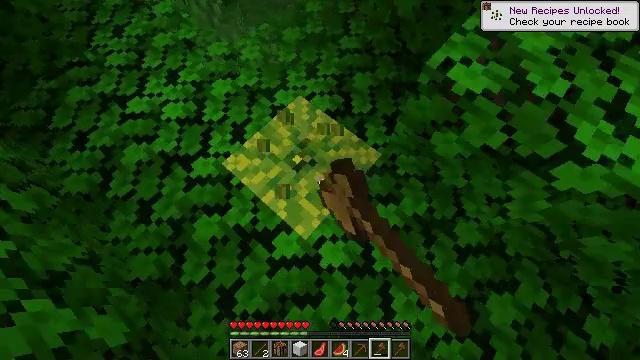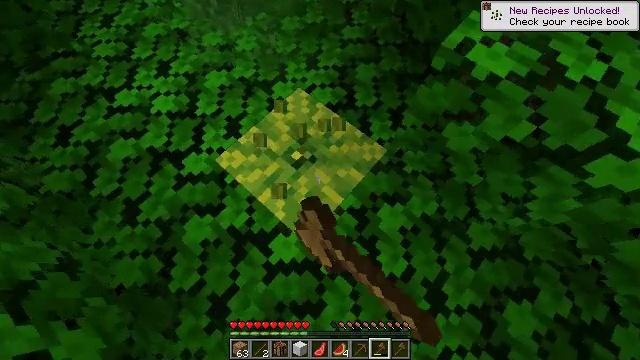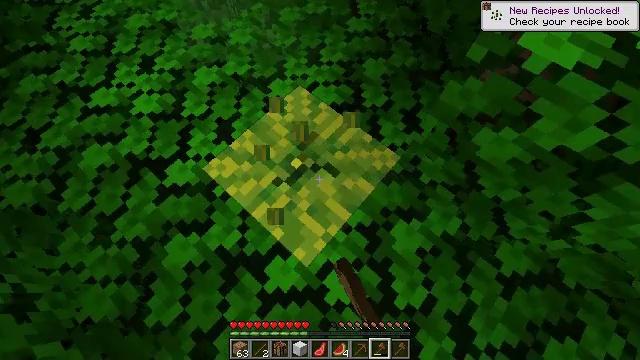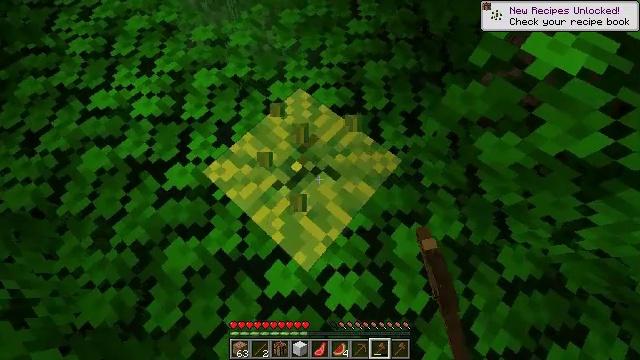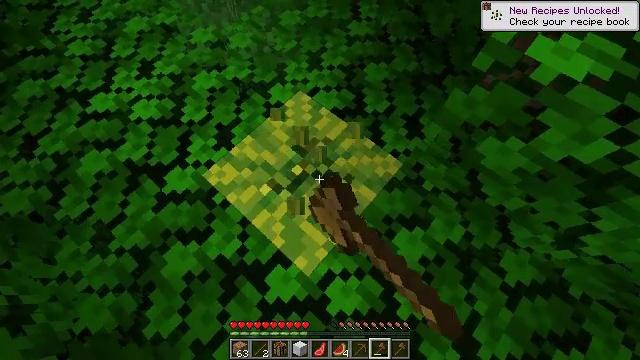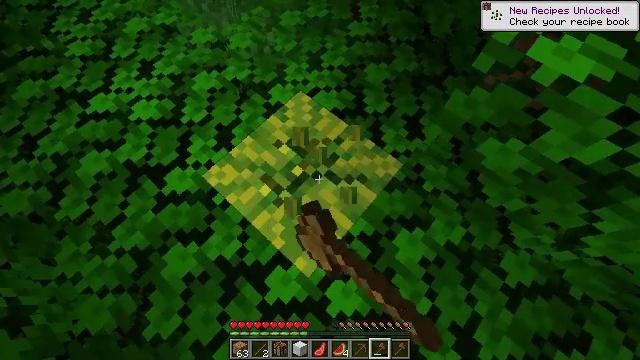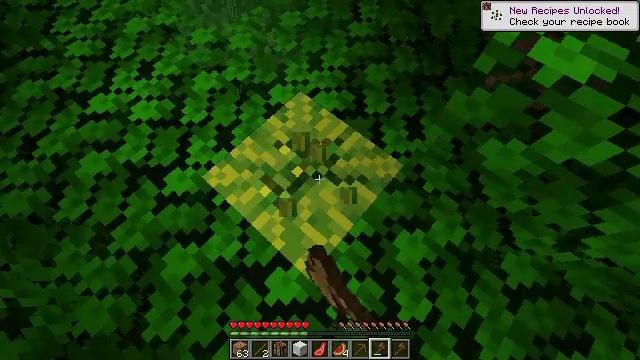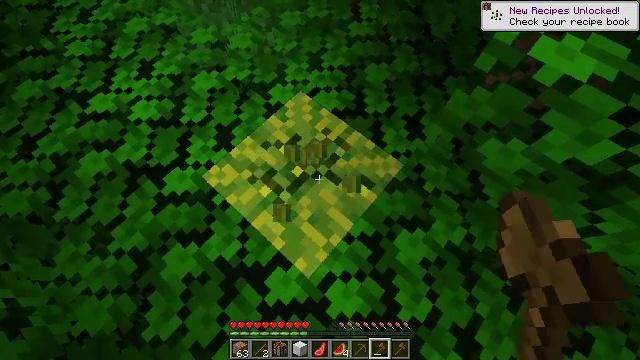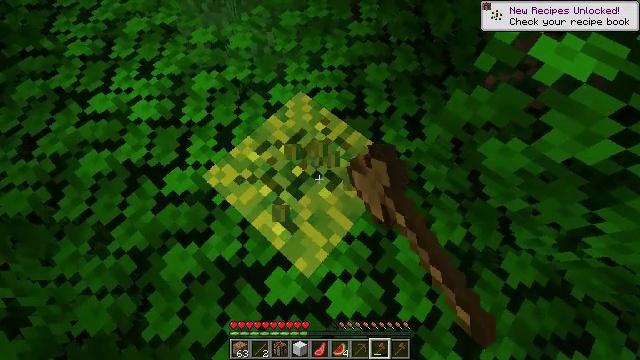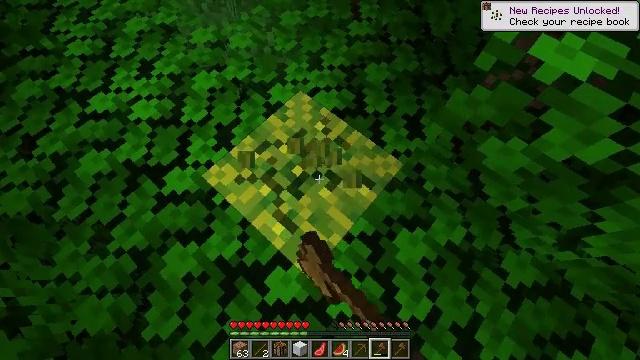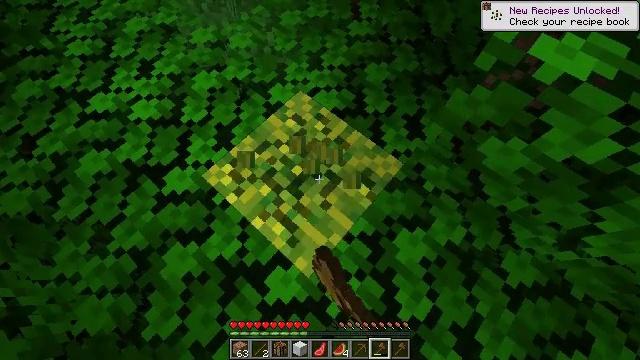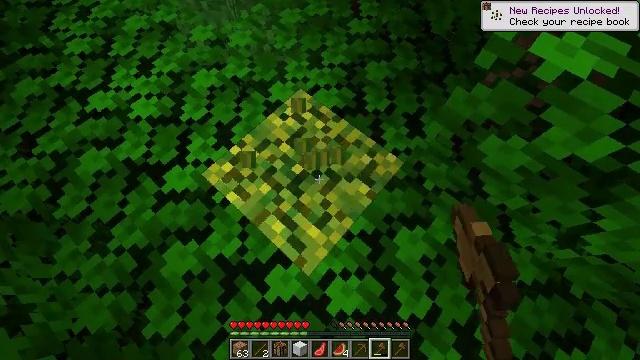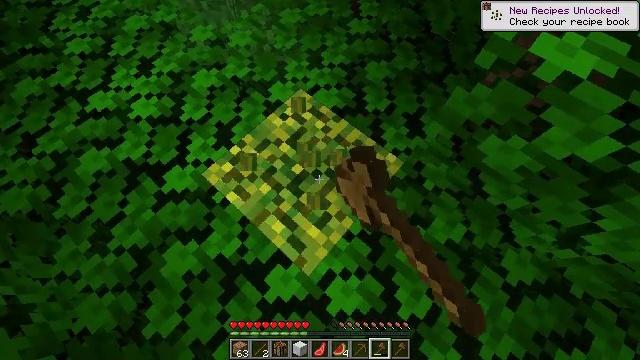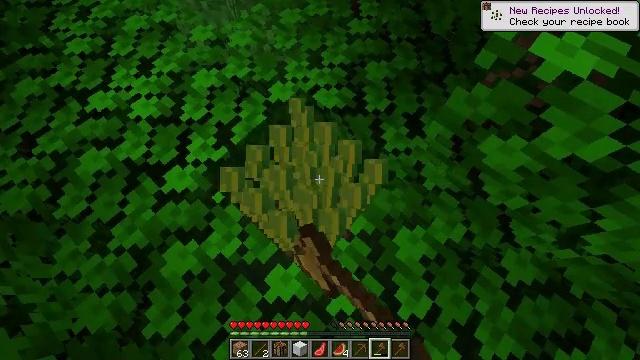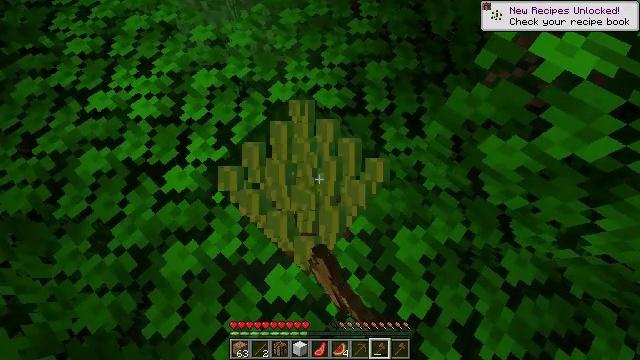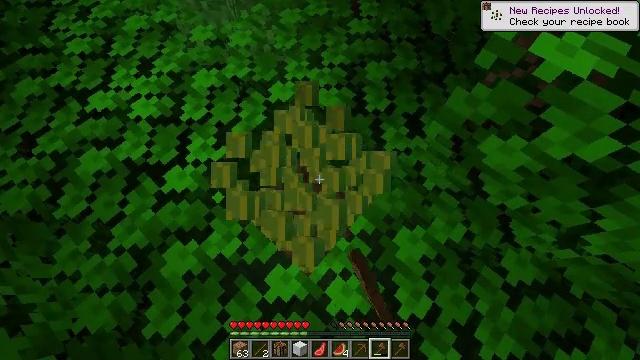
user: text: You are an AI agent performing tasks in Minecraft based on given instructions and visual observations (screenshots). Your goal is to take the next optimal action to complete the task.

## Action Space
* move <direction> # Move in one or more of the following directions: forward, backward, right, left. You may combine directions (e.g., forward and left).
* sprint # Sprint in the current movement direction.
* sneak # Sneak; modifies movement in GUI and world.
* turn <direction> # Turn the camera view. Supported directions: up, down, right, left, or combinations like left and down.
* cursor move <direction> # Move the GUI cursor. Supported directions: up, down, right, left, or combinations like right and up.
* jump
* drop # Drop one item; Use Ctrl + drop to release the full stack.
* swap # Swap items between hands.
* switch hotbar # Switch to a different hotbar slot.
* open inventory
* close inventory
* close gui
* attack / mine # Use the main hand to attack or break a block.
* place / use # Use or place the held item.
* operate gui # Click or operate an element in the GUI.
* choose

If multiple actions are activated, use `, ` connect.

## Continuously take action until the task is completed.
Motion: motion action
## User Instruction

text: Mine a melon block.
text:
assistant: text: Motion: attack / mine
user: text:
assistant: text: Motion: attack / mine
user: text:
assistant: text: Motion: attack / mine
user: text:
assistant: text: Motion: attack / mine
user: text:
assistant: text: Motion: attack / mine
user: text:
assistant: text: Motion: attack / mine
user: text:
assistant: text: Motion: attack / mine
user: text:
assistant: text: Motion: attack / mine
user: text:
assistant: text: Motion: attack / mine
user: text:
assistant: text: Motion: attack / mine
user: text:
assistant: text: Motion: attack / mine
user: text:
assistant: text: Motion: attack / mine
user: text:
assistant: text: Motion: attack / mine
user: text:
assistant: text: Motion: attack / mine
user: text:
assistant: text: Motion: attack / mine
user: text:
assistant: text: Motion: attack / mine
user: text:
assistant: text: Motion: attack / mine
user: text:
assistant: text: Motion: attack / mine
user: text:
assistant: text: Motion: attack / mine